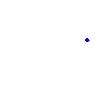
Particle: kaon